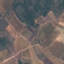
Land use / land cover class: PermanentCrop